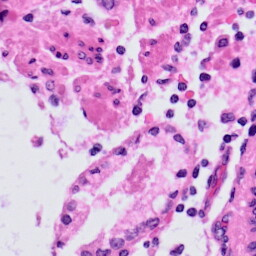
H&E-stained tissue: Prostate